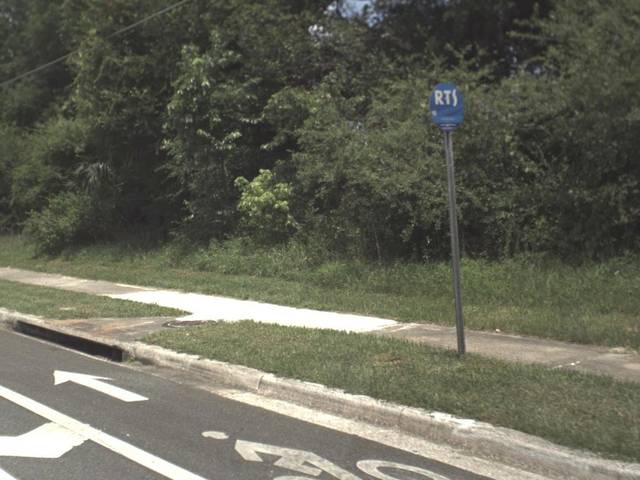
Region: United States
Coordinates: 29.632, -82.321